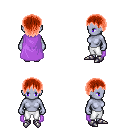
a pixel art fantasy rpg character, female body template, dark elf, purple skin, lavender cape, white pants, red plain hairstyle, metal boots, four views (front, back, left, right), 2x2 character sprite sheet, small pixel art, hard edges, no anti-aliasing